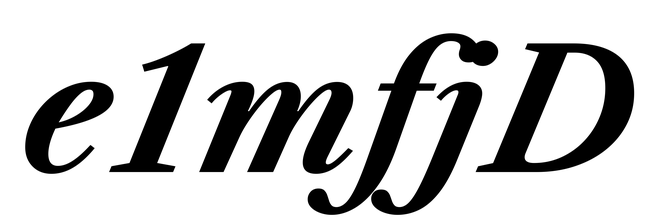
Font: LibreCaslonText-Italic_Bold_Italic